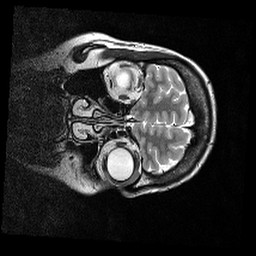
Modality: T2w
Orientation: coronal
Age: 38
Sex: female
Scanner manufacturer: siemens
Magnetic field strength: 3 T
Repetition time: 7 s
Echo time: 0.085 s